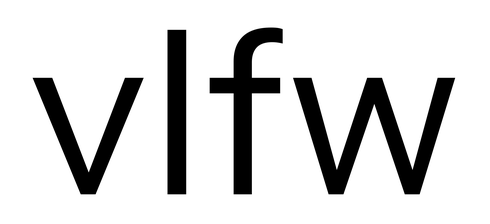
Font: InstrumentSans_Regular